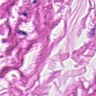
Metastatic tissue present: no